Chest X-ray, AP view. Patient: 65 years old, sex M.
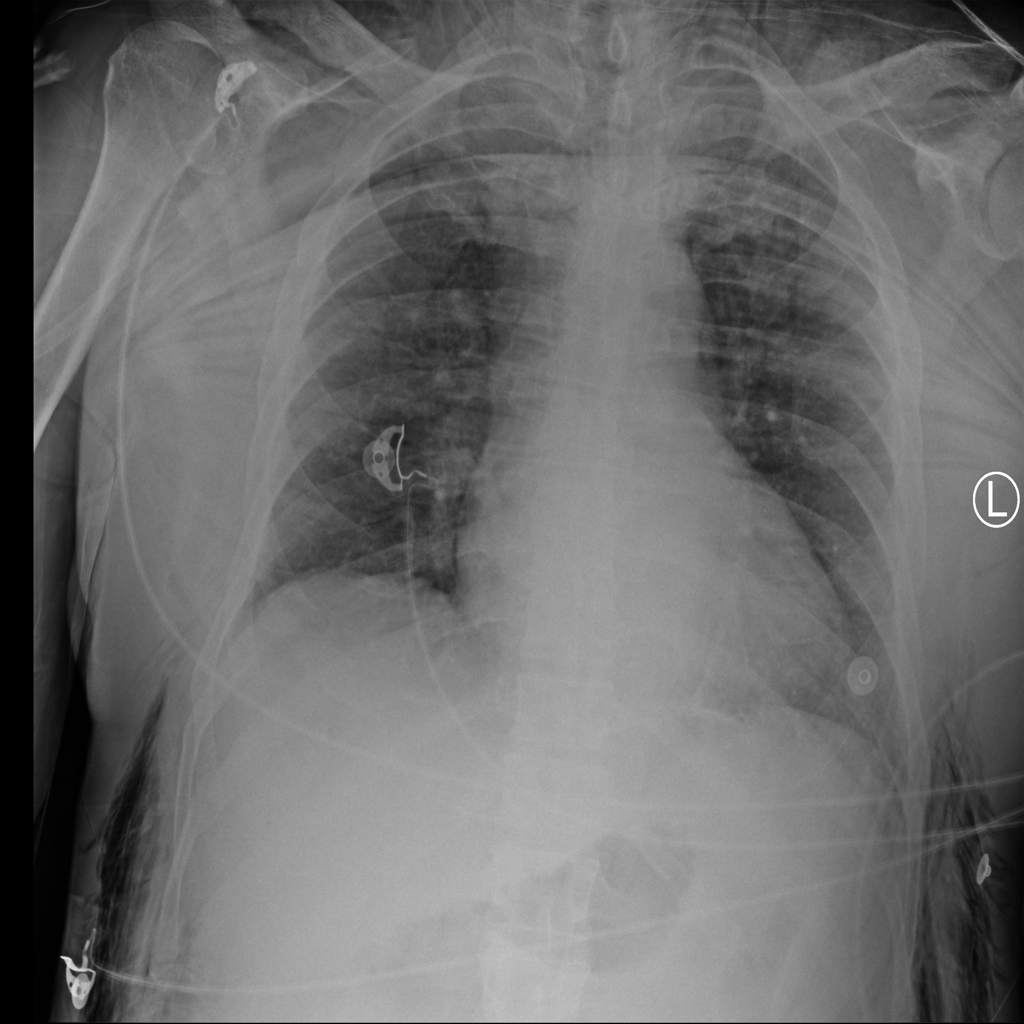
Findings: No Finding